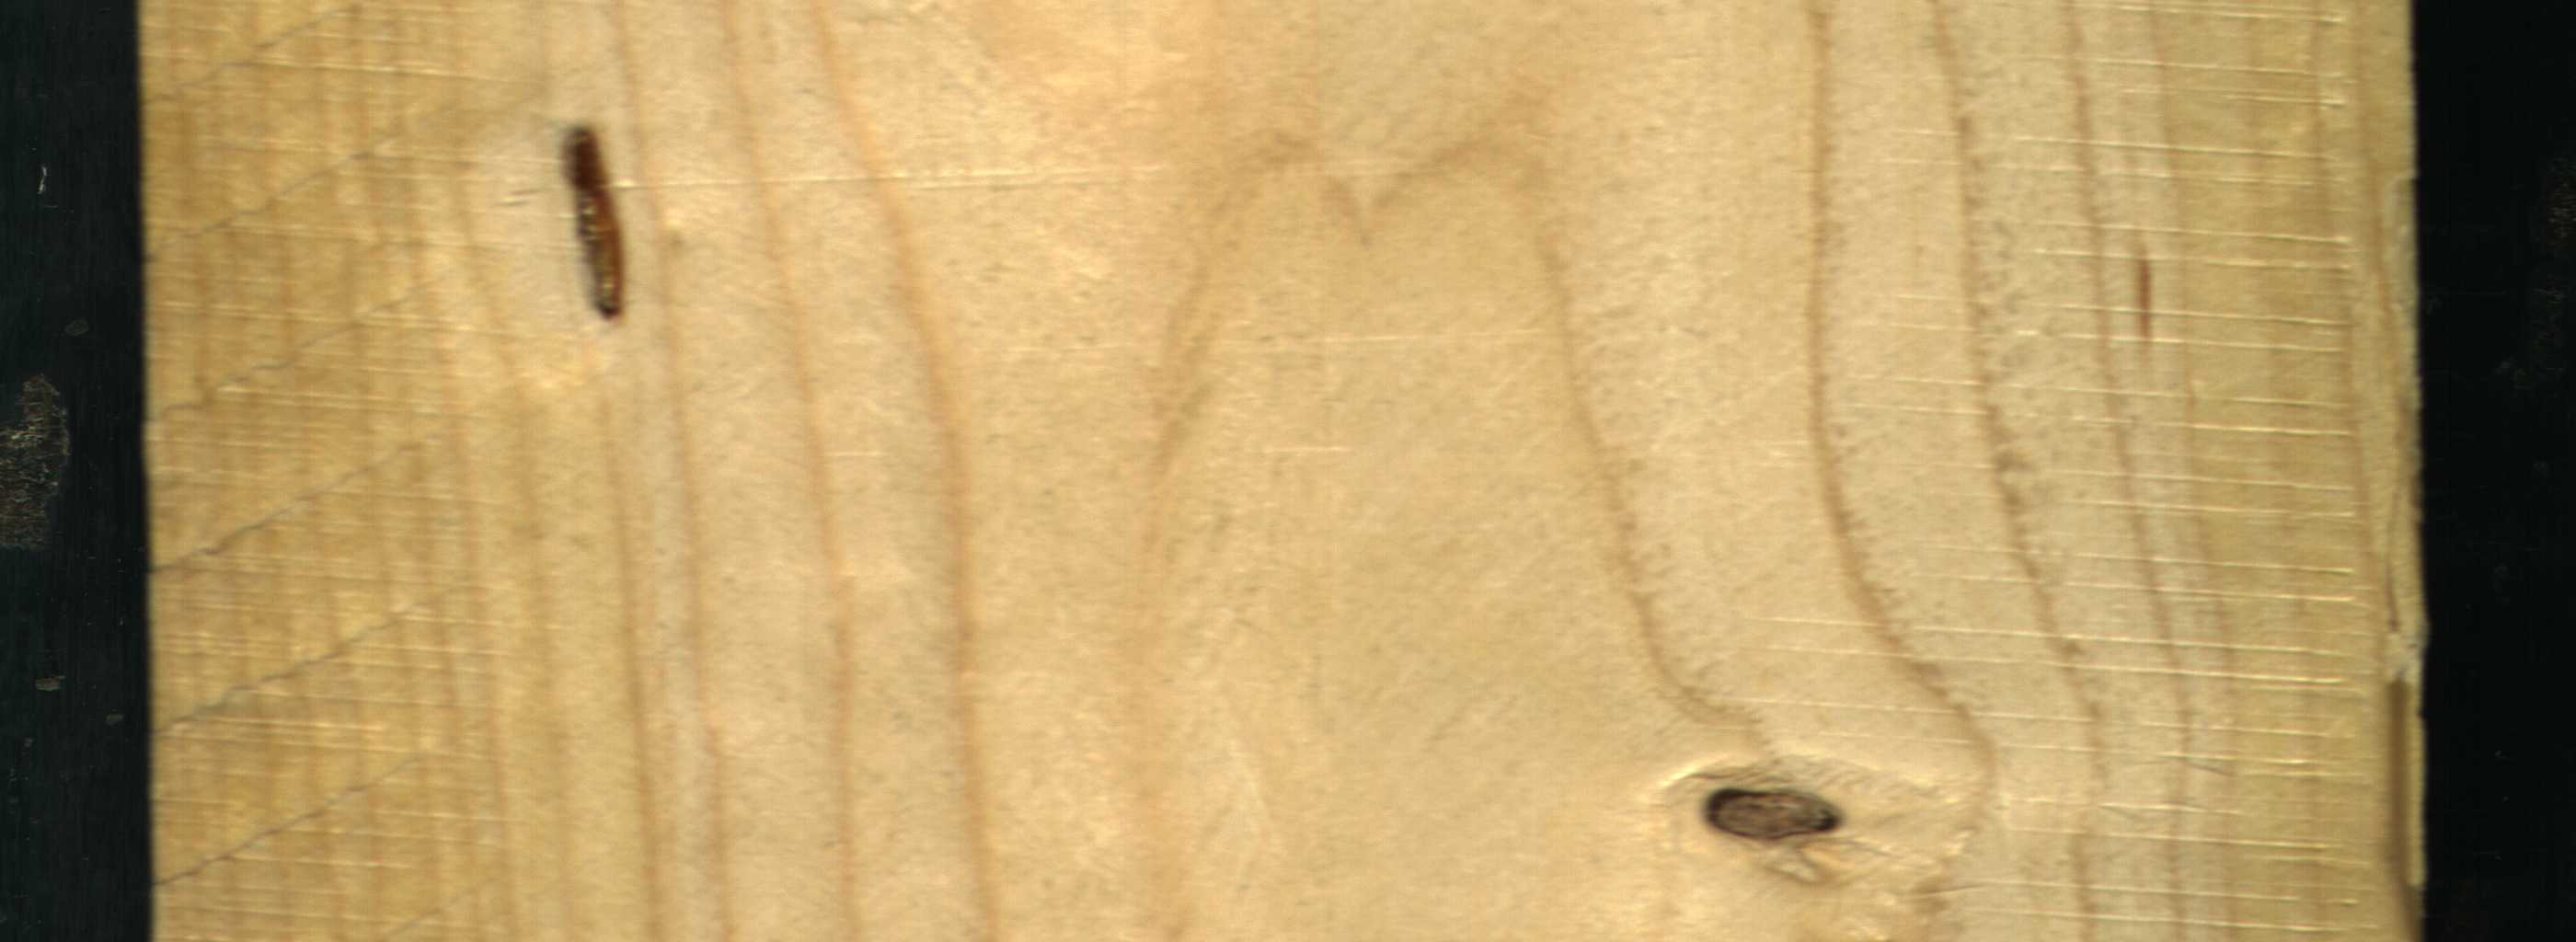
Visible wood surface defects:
resin
resin
Dead_Knot